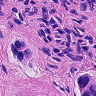
Metastatic tissue present: yes